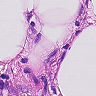
Metastatic tissue present: yes